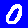
Digit: 0